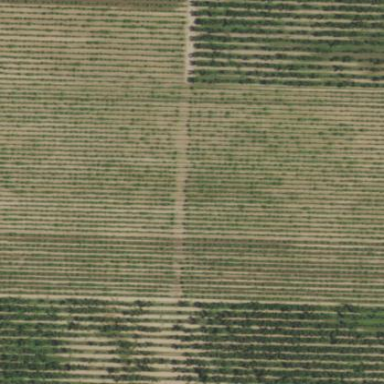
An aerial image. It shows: Vineyard growing grapes.